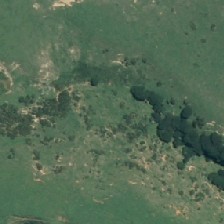
Land cover: manuka_kanuka